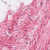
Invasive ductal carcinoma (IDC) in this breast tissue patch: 0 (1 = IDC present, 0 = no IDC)